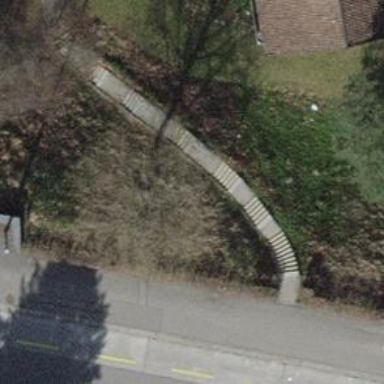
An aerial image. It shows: Road with steps.